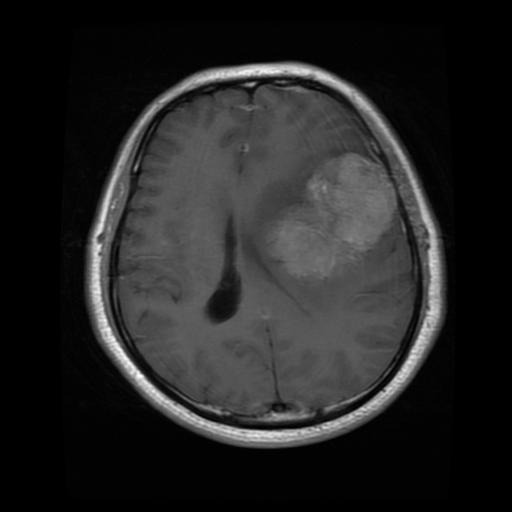
Label: meningioma